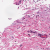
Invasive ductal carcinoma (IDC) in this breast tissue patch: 0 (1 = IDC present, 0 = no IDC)